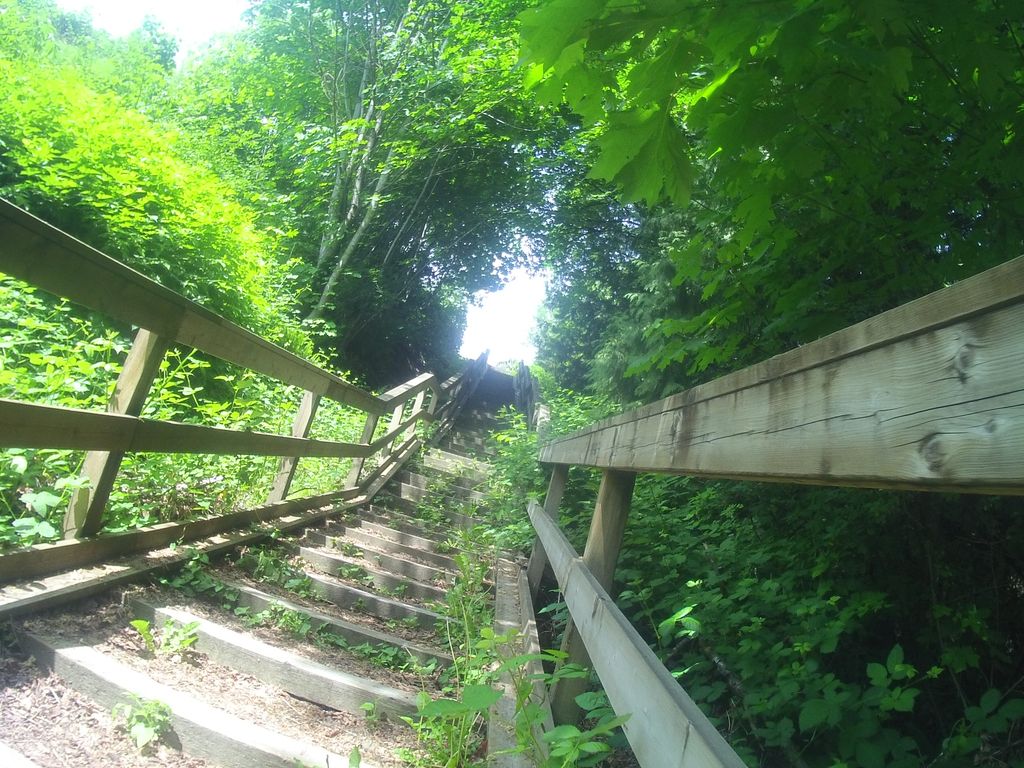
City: vancouver